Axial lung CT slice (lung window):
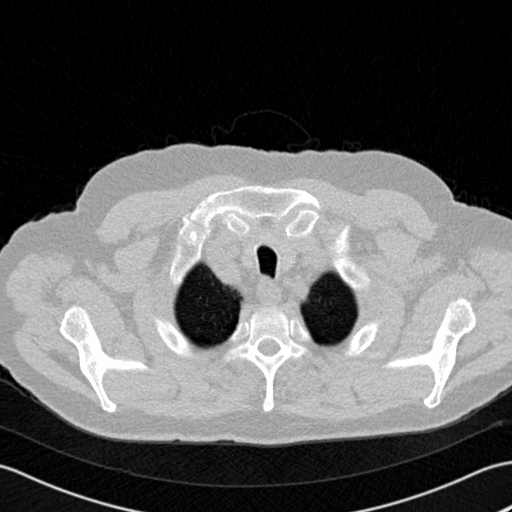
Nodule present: no